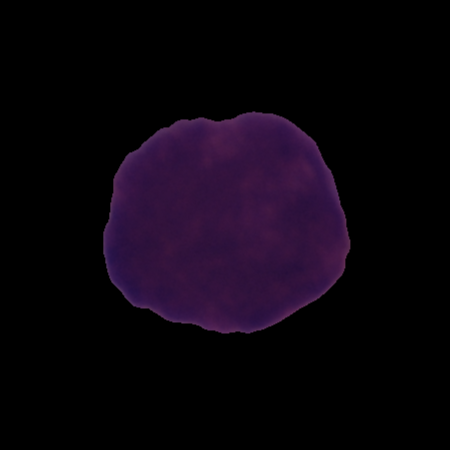
Label: cancer